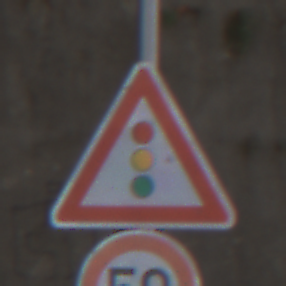
Verkehrszeichen: Lichtzeichenanlage
Zusatzzeichen unten: Geschwindigkeit50
Umgebung: Outdoor, Suburban
Tageszeit: MorningAfternoon
Wetter: PartlyCloudy
Licht: Natural
Jahreszeit: NotSpecified
Kontrast: MediumContrast